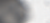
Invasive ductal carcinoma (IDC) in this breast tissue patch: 0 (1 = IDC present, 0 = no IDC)